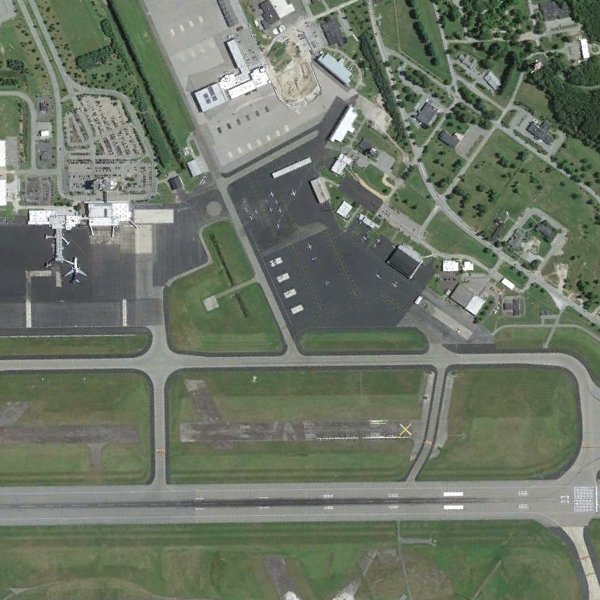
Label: Airport